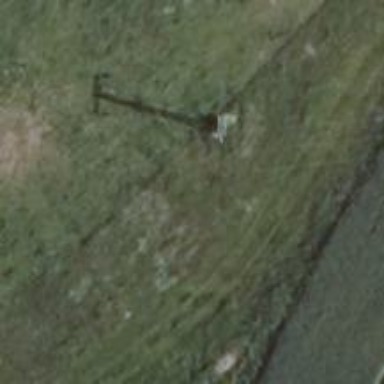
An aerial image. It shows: Power pole.